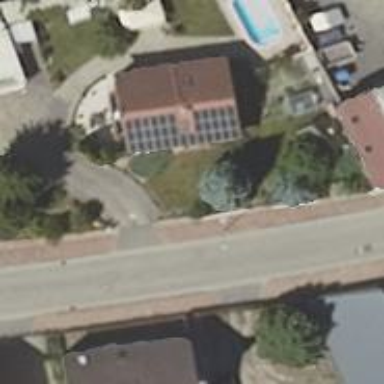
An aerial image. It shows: Small solar photovoltaic panel used as generator to produce electricity.